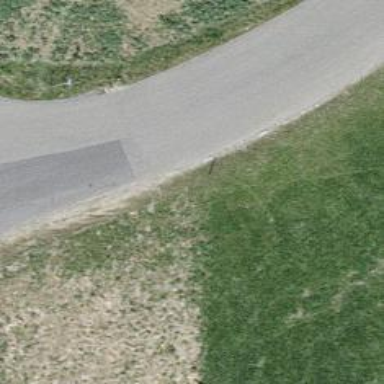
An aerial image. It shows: Tertiary road.